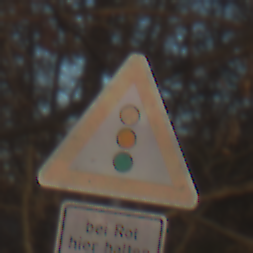
Verkehrszeichen: Lichtzeichenanlage
Zusatzzeichen unten: HinweisDurchVerbaleAngabe5
Umgebung: Outdoor, Nature
Tageszeit: SunriseSunset
Wetter: Clear
Licht: Natural
Jahreszeit: Autumn
Kontrast: HighContrast